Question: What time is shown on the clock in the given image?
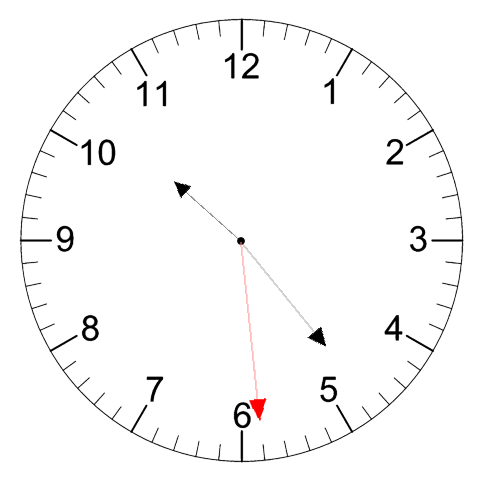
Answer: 10:23:29